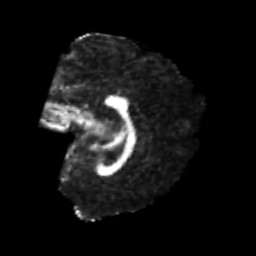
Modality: FA
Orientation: sagittal
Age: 22
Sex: female
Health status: healthy
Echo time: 0.074 s